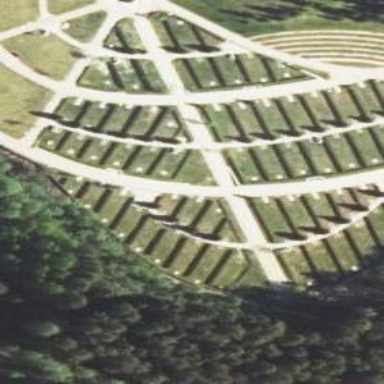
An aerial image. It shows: Cemetery.